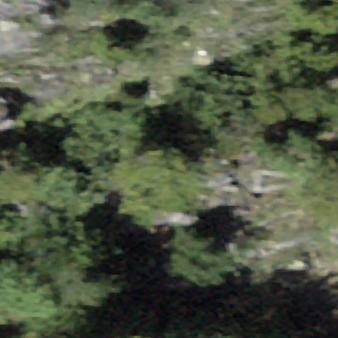
Label: other